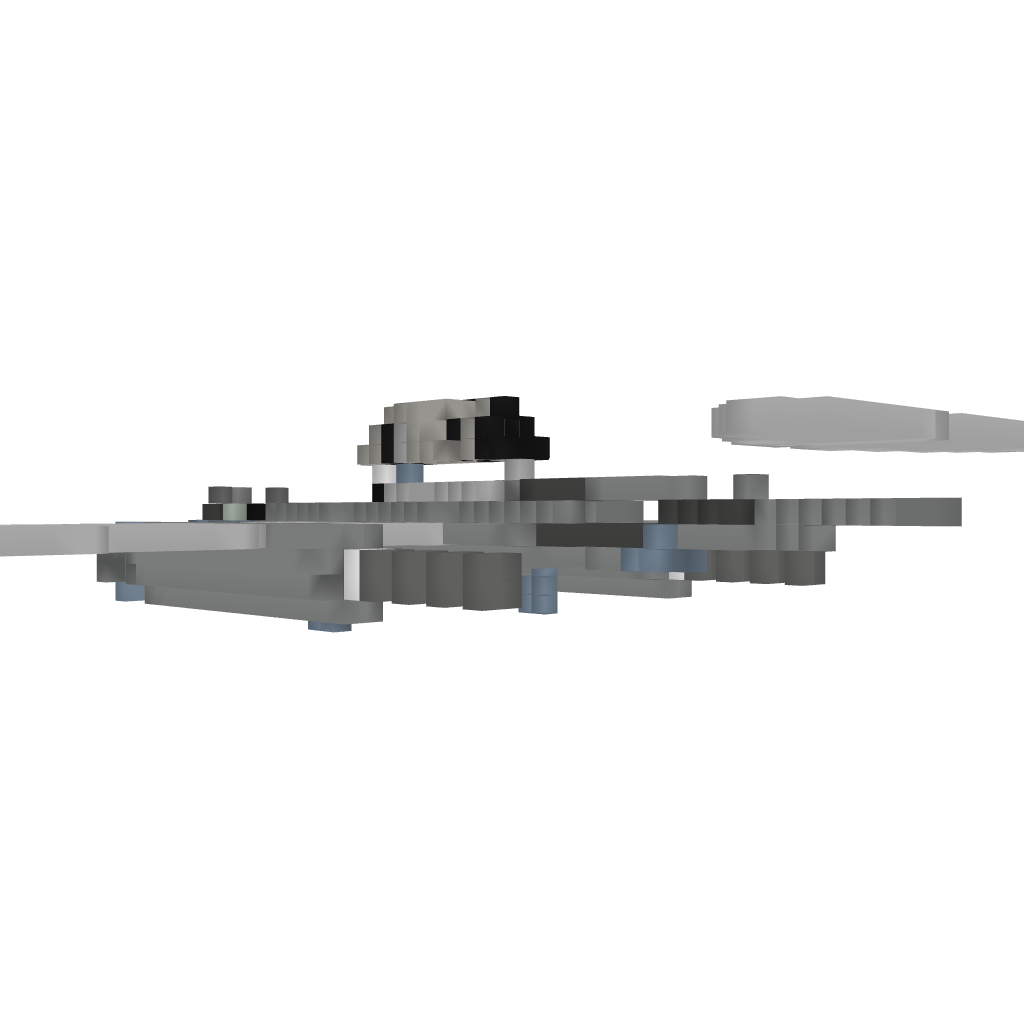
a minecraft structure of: Messerschmitt 262 Schwalbe